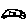
Label: car